Question:
How can i achieve the above table column calculation using knockout.js. I can implement the same using jquery, but as I'm beginner to knockout.js i don't know the implementation using knockout.js.
I don't want to generate the above mentioned table using Json, instead i will generate this table directly in HTML table itself. Here is the HTML code
'''
<table>
<thead>
<tr>
<th>Price</th>
<th>Quantity</th>
<th>Amount</th>
</tr>
</thead>
<tbody>
<tr>
<td><input type="text"></td>
<td>2</td>
<td></td>
</tr>
<tr>
<td><input type="text"></td>
<td>1</td>
<td></td>
</tr>
<tr>
<td><input type="text"></td>
<td>2</td>
<td></td>
</tr>
<tr>
<td><input type="text"></td>
<td>100</td>
<td></td>
</tr>
</tbody>
'''
Any Suggestions?
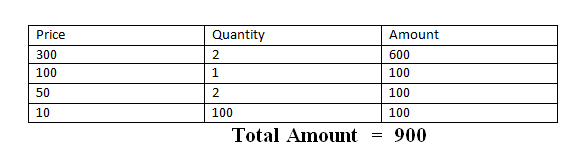
Answer: Wrong tool for the job. Knockout is about binding your data to HTML, not manipulating text in HTML. I.d suggest using a selector in jquery and summing those values.